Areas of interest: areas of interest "Media Organization"
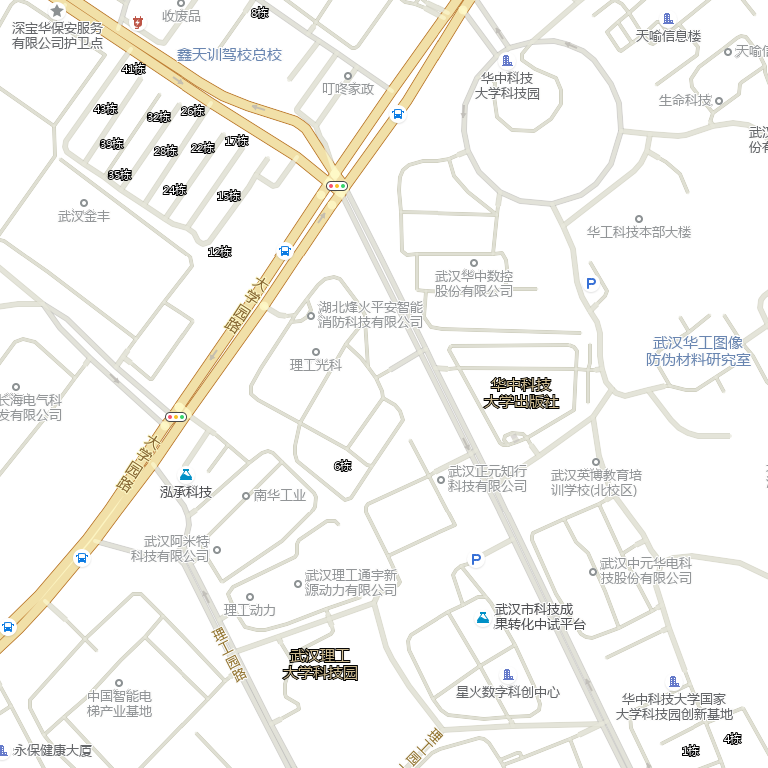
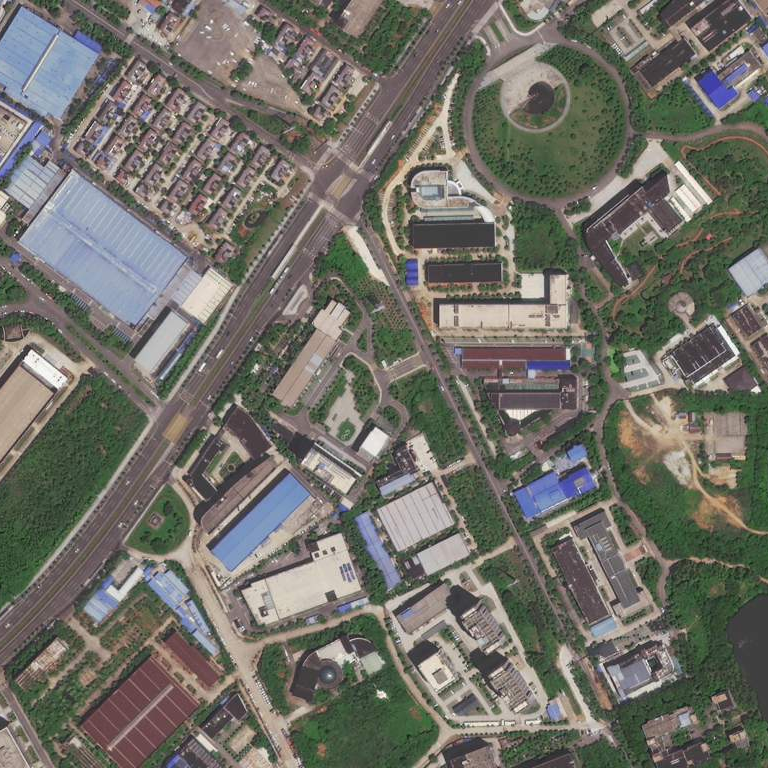